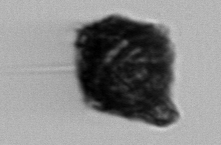
Label: Gonyaulax